Current action and preconditions to check: trajectory_clear

Your task: For each precondition in the list above, predict whether it will hold at this action.

Consider the current scene as observed from the mobile robot's camera, and analyze the predicted future states of all dynamic agents (e.g., people, animals, vehicles, or any moving entities) within the NEXT SECOND.

IMPORTANT: Only answer "very likely" if you are absolutely certain—based on strong, clear evidence—that a dynamic agent will violate the precondition in the predicted future state. Do NOT answer "very likely" for unlikely, ambiguous, or low-probability risks.

Ask yourself for each precondition: Is there a high probability, with clear and convincing evidence, that the predicted future states of any dynamic agent will interfere with the predicted future state of the currently executing action within the NEXT SECOND, causing that precondition to fail?

Assess the risk level based on these predictions. Use "likely" or "very likely" if motions create a clear risk of interference.

Use "neutral" or "improbable" if agents are nearby but their predicted paths are clearly diverging or non-conflicting.

Failure Risk Categories: "very improbable", "improbable", "neutral", "likely", "very likely"

Answer Format: Output ONLY the probability_of_failure value from these categories: "very improbable", "improbable", "neutral", "likely", "very likely"

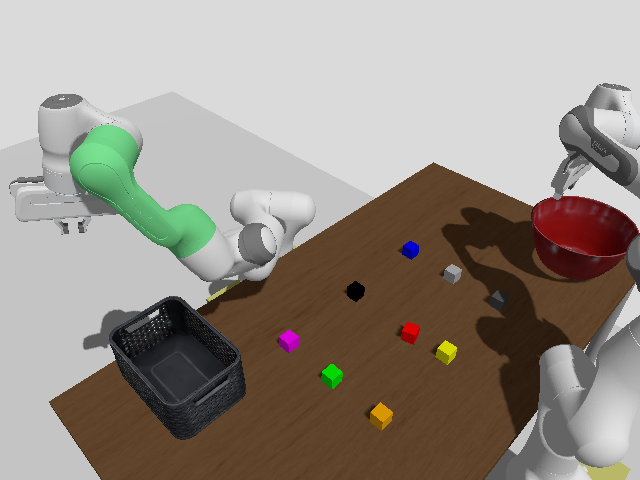

Answer: very improbable